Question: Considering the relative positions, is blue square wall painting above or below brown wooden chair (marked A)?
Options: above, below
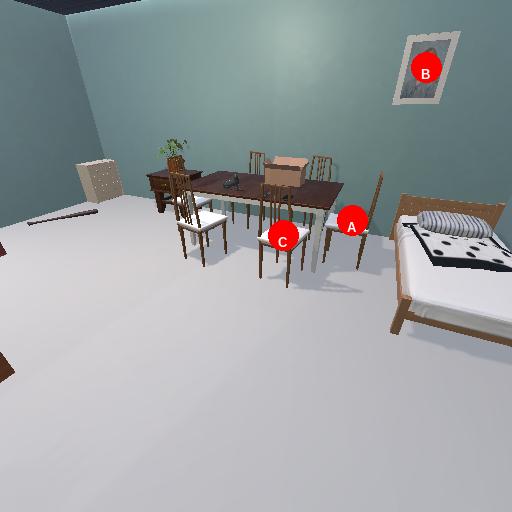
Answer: above